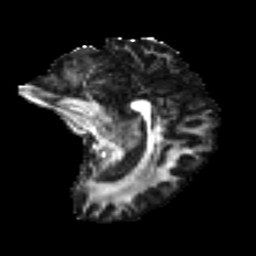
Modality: FA
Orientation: sagittal
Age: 33
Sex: female
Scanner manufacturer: ge
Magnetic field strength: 3 T
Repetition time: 7.8 s
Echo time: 0.0608 s